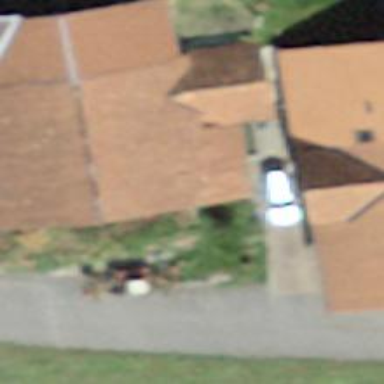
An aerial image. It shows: Rural barn.